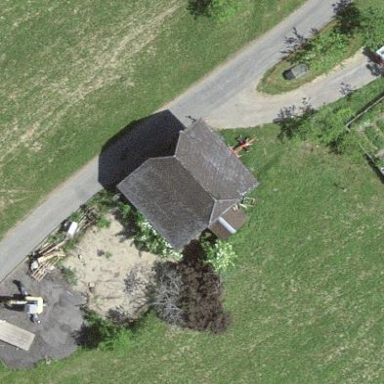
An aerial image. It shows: Barn.